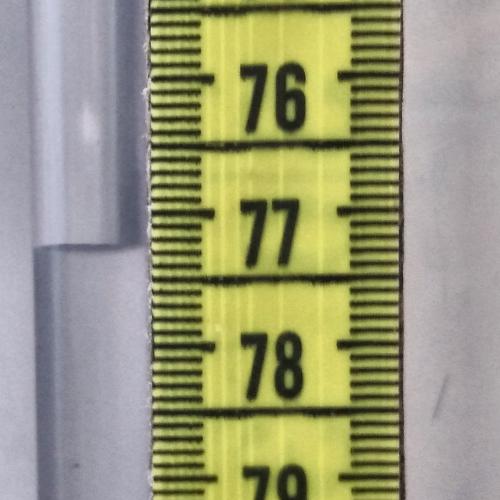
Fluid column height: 77.2 cm